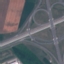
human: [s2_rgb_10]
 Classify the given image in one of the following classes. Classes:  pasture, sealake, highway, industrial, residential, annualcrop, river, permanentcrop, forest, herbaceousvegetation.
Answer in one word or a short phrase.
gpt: Highway